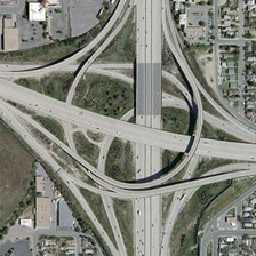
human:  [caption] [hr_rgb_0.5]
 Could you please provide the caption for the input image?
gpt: Many cars sped along the street and stopped at the side of the road.

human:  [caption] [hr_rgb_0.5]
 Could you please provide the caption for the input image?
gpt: Many cars are on the road and parked on the side of the road.

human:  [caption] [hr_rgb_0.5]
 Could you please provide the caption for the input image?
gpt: Many cars were driving on the road and parked on the side of the road.

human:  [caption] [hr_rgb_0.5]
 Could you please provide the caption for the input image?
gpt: Many cars were running on the road and parked on the side of the road.

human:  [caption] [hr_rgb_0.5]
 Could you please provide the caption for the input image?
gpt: Many cars were driving on the road and stopped at the side of the road.